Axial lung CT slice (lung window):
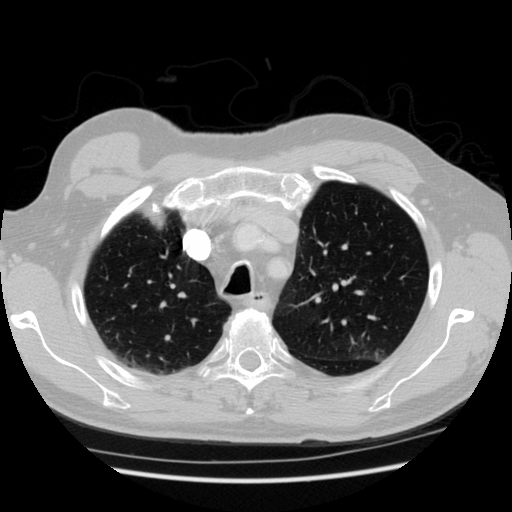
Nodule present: no